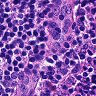
Metastatic tissue present: no